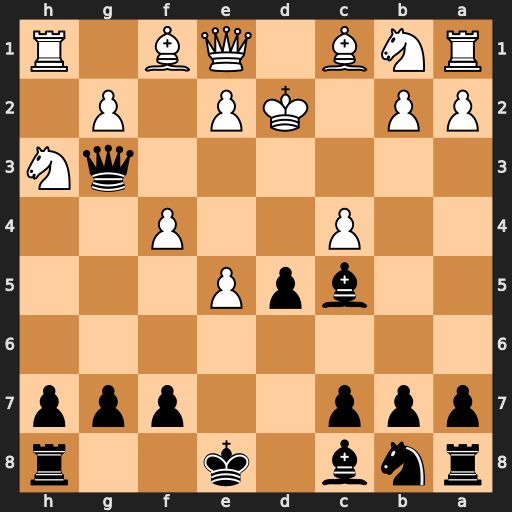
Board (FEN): rnb1k2r/ppp2ppp/8/2bpP3/2P2P2/6qN/PP1KP1P1/RNB1QB1R
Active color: b
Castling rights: kq
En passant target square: -
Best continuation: Be3+ Kd1 Qxe1+ Kxe1 Bxc1